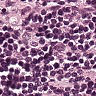
Metastatic tissue present: no